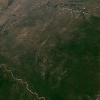
Label: land